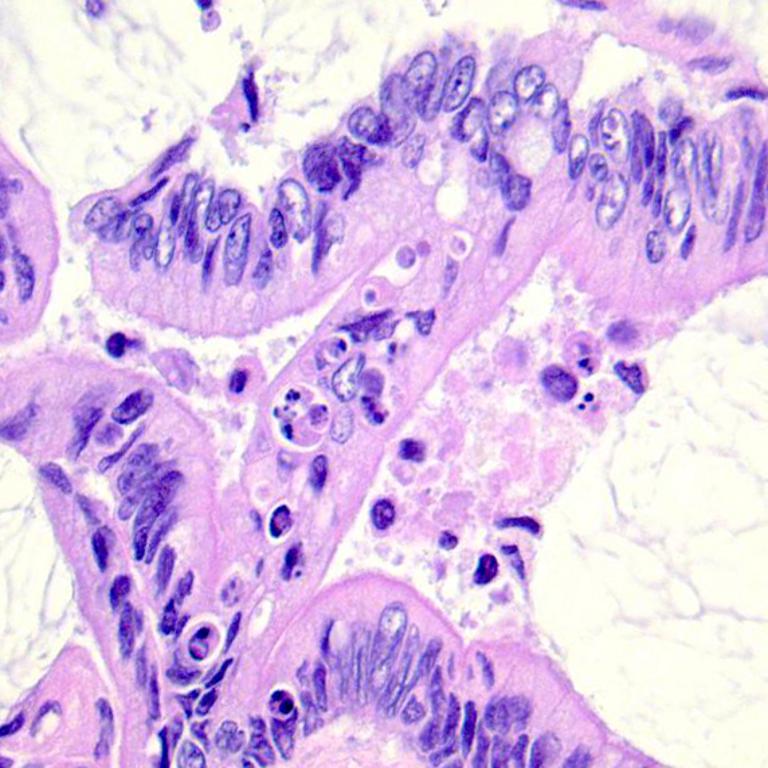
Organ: colon
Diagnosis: adenocarcinomas